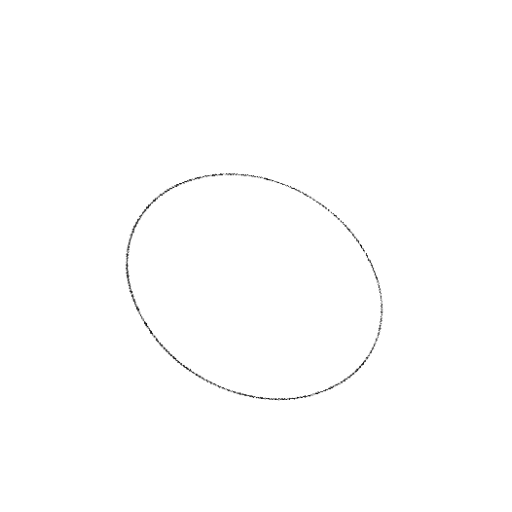
Crossing number: 0